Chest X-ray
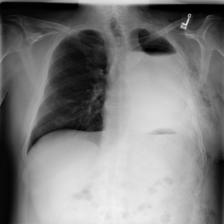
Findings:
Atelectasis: negative
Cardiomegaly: negative
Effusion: negative
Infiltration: negative
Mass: negative
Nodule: negative
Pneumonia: negative
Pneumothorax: negative
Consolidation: negative
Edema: negative
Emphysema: negative
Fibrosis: negative
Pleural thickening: negative
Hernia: negative